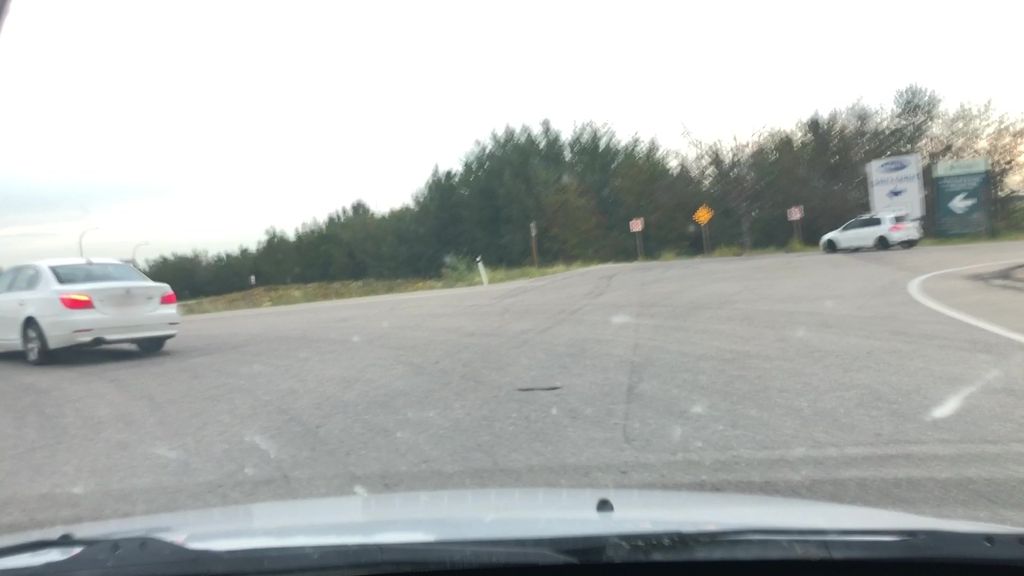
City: edmonton